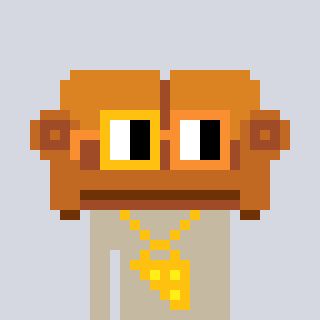
a pixel art character with square yellow and orange glasses, a couch-shaped head and a bege-colored body on a cool background